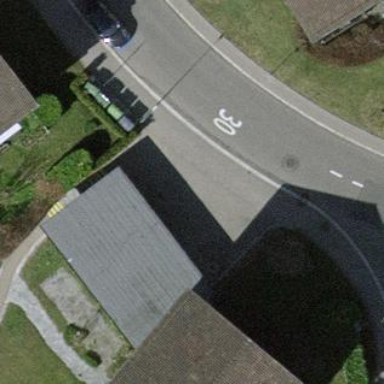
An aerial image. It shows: Flat roofed garages.